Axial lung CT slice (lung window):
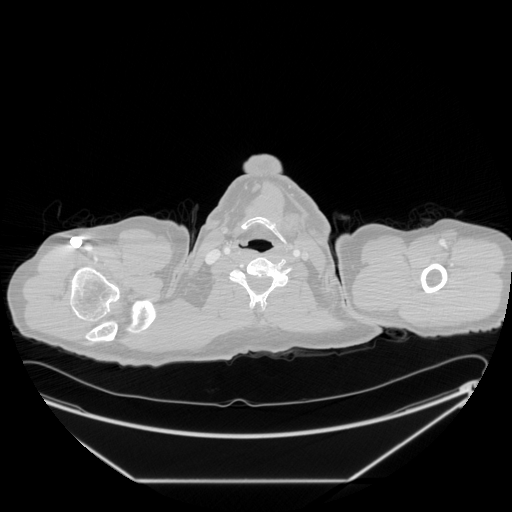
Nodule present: no